Question: I am trying to use the dynamic path by using nextjs app.
I am developing a CMS system and my pages run through nextjs.
In my react admin application, user can add and design multiple pages.
There is an end-user nextjs application which allow the users to get these dynamic pages.
For example: Application Admin added aboutus page and now user can access this page by typing the following in the browser.
'''
http://localhost:3000/aboutus
'''
This should work but it doesn't. The First thing is nextjs give an error when we try to use 'useRouter hook' and get a 'pathname' (it shows an error) and try to find the aboutus.js page component which doesn't exist physically.
Second thing is that we need a react component something like 'App.js component' so that we can identify the dynamic page and call our logic to show the page but in nextjs there is nothing like 'App.js component' nor 'index.js' component. Nextjs has MyApp.js component which is a start point to trigger each page component with its properties but I can't write the logic here.
What I want is that to access the dynamic pages using dynamic route path. following should work
'''
http://localhost:3000/aboutus
http://localhost:3000/contact
'''
Please see my code below
'''
========================================package.json==================================
{
"name": "test",
"version": "0.1.0",
"private": true,
"scripts": {
"dev": "next dev",
"build": "next build",
"start": "next start",
"lint": "next lint"
},
"dependencies": {
"bootstrap": "^5.0.2",
"next": "11.0.1",
"node-sass": "^4.14.1",
"react": "17.0.2",
"react-bootstrap": "^1.6.1",
"react-dom": "17.0.2",
"swr": "^1.0.0"
},
"devDependencies": {
"eslint": "7.29.0",
"eslint-config-next": "11.0.1"
},
}
=================================================MyApp======================================
import "../styles/styles.css";
function MyApp({ Component, pageProps }) {
return (
<SharedProvider>
<Component {...pageProps} />
</SharedProvider>
);
}
export default MyApp;
==========================================================index.js=======================
import React, { useState, useEffect } from "react";
import Link from "next/link";
import { useRouter } from "next/router";
import Head from "next/head";
import Layout from "../components/layout/layout";
function Home({ resData }) {
const router = useRouter();
const { permalink } = router.query;
const [pageId, setPageId] = useState(0);
useEffect(() => {
onLoad();
}, []);
function onLoad() {
let range = document.createRange();
const wrapper = document.querySelector(".ic-container");
wrapper.innerHTML = "";
wrapper.appendChild(range.createContextualFragment(resData.PageContent));
}
return (
<>
<Head>
<title>{resData.Title}</title>
<meta property="og:description" name="description" content={resData.MetaDescription} key="description" />
<meta property="og:keywords" name="keywords" content={resData.Keywords} key="keywords" />
<meta property="og:title" name="title" content={resData.MetaTitle} key="title" />
<meta property="og:author" name="author" content="test" key="author" />
<link rel="stylesheet" href="/assets/minimalist-blocks/content.css" />
<link href="https://cdnjs.cloudflare.com/ajax/libs/slick-carousel/1.8.1/slick.min.css" rel="stylesheet" type="text/css" />
<script src="https://ajax.googleapis.com/ajax/libs/jquery/3.2.1/jquery.min.js"></script>
<script src="https://cdnjs.cloudflare.com/ajax/libs/slick-carousel/1.8.1/slick.min.js"></script>
<script
src="https://cdn.jsdelivr.net/npm/bootstrap@5.1.1/dist/js/bootstrap.bundle.min.js"
integrity="sha384-/bQdsTh/da6pkI1MST/rWKFNjaCP5gBSY4sEBT38Q/9RBh9AH40zEOg7Hlq2THRZ"
crossorigin="anonymous"
></script>
</Head>
<Layout>
<div className="ic-container">
<div></div>
</div>
</Layout>
</>
);
}
export async function getServerSideProps(context) {
const { perm } = context.query;
let resData = "";
try {
const fetchResponse = await fetch("http://localhost:3001/asa/page/pageByPer/" + perm);
const data = await fetchResponse.json();
const responseData = data && data.page && data.page.length > 0 ? data.page[0] : "";
initialData = responseData;
if (data) {
if (data.isExist > 0) {
lpageId = responseData.Id;
}
}
} catch (e) {
console.log(e);
} finally {
}
return {
props: {
resData,
},
};
}
export default Home;
'''
What is the best fix for it ? thank you for the help

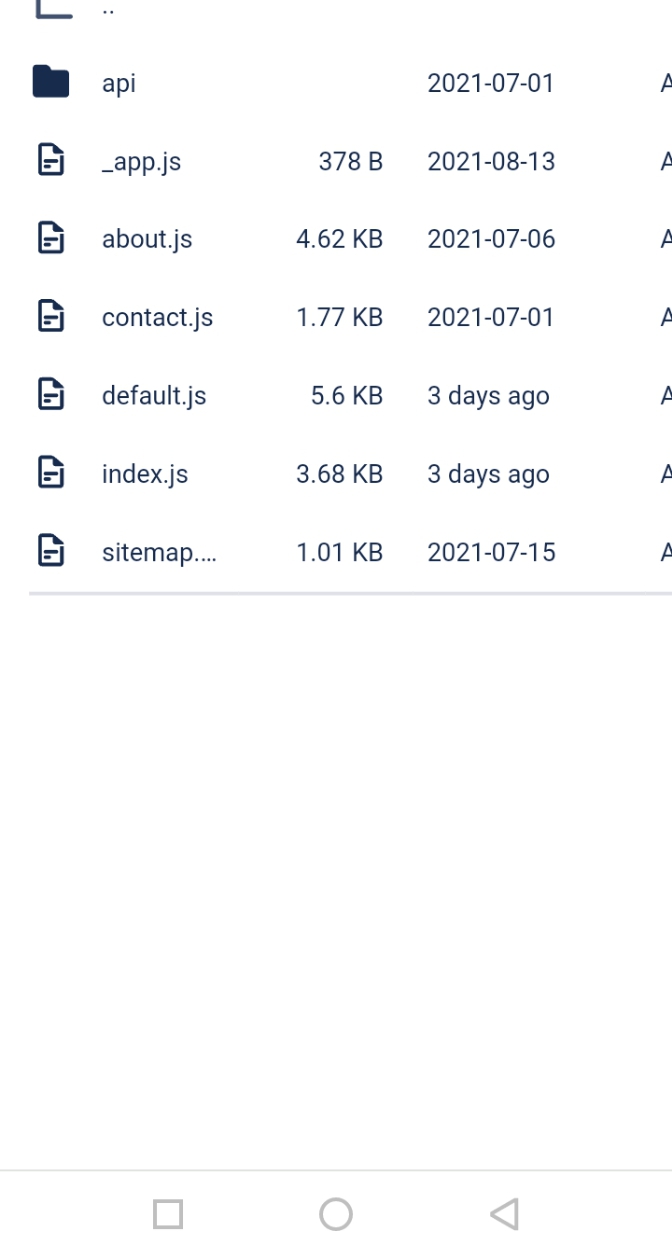
Answer: Juliomalves is right.
Create a component like this [page].js under pages directory.
Following 'll work. Please try following
'''
const Page = ({ resData }) => {
const router = useRouter();
const { page } = router.query;
const [pageId, setPageId] = useState(0);
useEffect(() => {
onLoad();
}, []);
function onLoad() {
let range = document.createRange();
const wrapper = document.querySelector(".ic-container");
wrapper.innerHTML = "";
wrapper.appendChild(range.createContextualFragment(resData.PageContent));
}
return (
<>
<Head>
<title>{resData.Title}</title>
<meta property="og:description" name="description" content={resData.MetaDescription} key="description" />
<meta property="og:keywords" name="keywords" content={resData.Keywords} key="keywords" />
<meta property="og:title" name="title" content={resData.MetaTitle} key="title" />
<meta property="og:author" name="author" content="test" key="author" />
<link rel="stylesheet" href="/assets/minimalist-blocks/content.css" />
<link href="https://cdnjs.cloudflare.com/ajax/libs/slick-carousel/1.8.1/slick.min.css" rel="stylesheet" type="text/css" />
<script src="https://ajax.googleapis.com/ajax/libs/jquery/3.2.1/jquery.min.js"></script>
<script src="https://cdnjs.cloudflare.com/ajax/libs/slick-carousel/1.8.1/slick.min.js"></script>
<script
src="https://cdn.jsdelivr.net/npm/bootstrap@5.1.1/dist/js/bootstrap.bundle.min.js"
integrity="sha384-/bQdsTh/da6pkI1MST/rWKFNjaCP5gBSY4sEBT38Q/9RBh9AH40zEOg7Hlq2THRZ"
crossorigin="anonymous"
></script>
</Head>
<Layout>
<div className="ic-container">
<div></div>
</div>
</Layout>
</>
);
}
export async function getServerSideProps(context) {
const { page } = context.query;
let resData = "";
try {
const fetchResponse = await fetch("http://localhost:3001/asa/page/pageByPer/" + page );
const data = await fetchResponse.json();
const responseData = data && data.page && data.page.length > 0 ? data.page[0] : "";
initialData = responseData;
if (data) {
if (data.isExist > 0) {
lpageId = responseData.Id;
}
}
} catch (e) {
console.log(e);
} finally {
}
return {
props: {
resData,
},
};
}
'''